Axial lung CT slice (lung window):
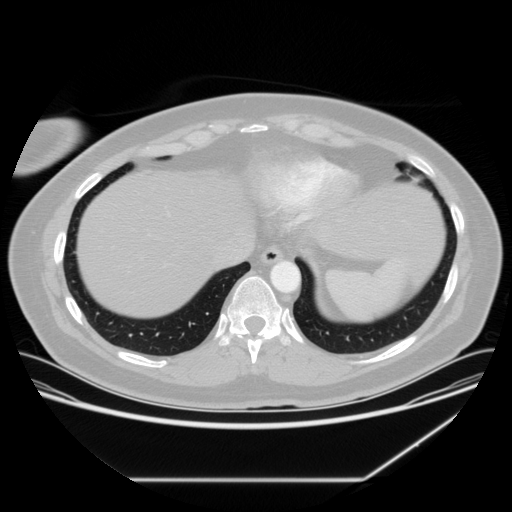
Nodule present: no